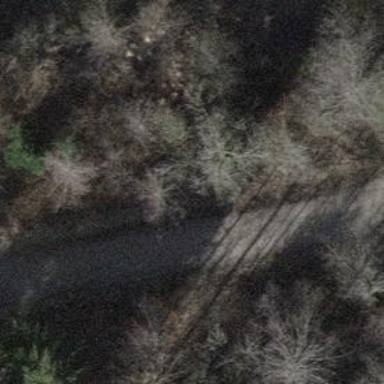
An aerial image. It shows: Gravel track with grade1 tracktype.